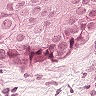
Metastatic tissue present: yes